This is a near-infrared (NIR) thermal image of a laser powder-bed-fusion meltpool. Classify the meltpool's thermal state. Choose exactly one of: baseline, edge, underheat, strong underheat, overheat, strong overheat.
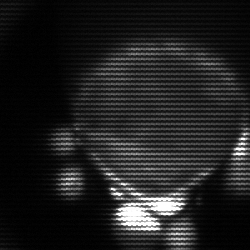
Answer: edge